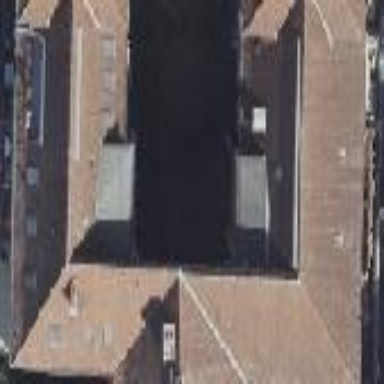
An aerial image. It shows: Apartment building with hipped roof.